Question: I am really surprised that instruments shows memory leak at pushviewcontroller in my code while I am having ARC enabled in my code. Following is my code:
'''
AddCallDetailsViewController *lAddCallDetailsViewController=[[AddCallDetailsViewController alloc]init];
lAddCallDetailsViewController.isAllDay = isAllDay;
lAddCallDetailsViewController.delegate = self;
lAddCallDetailsViewController.currentDayinCalender = curdate;
lAddCallDetailsViewController.isFromEditCall = YES;
[self.navigationController pushViewController:lAddCallDetailsViewController animated:YES];
'''
And following is the backtrace of instruments that shows 100% leak at that point.
Any help in removing this issue will be highly appreciated.

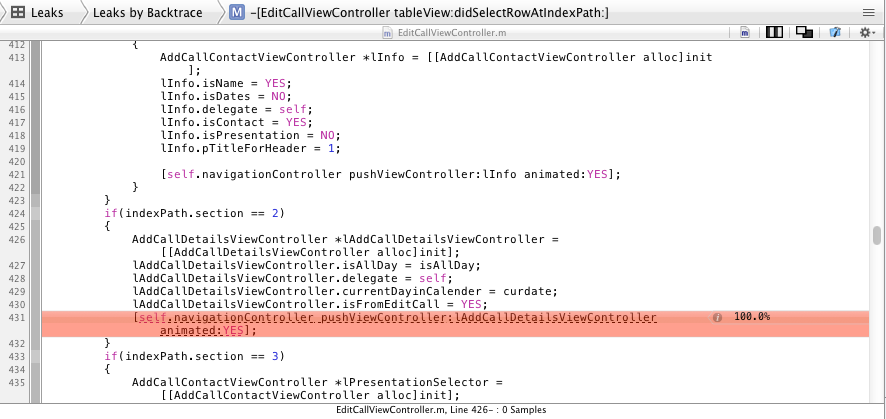
Answer: Just Try to increase the scope of "lAddCallDetailsViewController" To class level..
In .h file or private scope in .m file.
'''
AddCallDetailsViewController *lAddCallDetailsViewController;
'''
In .m file
'''
lAddCallDetailsViewController=[[AddCallDetailsViewController alloc]init];
lAddCallDetailsViewController.isAllDay = isAllDay;
lAddCallDetailsViewController.delegate = self;
lAddCallDetailsViewController.currentDayinCalender = curdate;
lAddCallDetailsViewController.isFromEditCall = YES;
[self.navigationController pushViewController:lAddCallDetailsViewController animated:YES];
'''